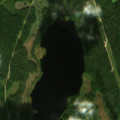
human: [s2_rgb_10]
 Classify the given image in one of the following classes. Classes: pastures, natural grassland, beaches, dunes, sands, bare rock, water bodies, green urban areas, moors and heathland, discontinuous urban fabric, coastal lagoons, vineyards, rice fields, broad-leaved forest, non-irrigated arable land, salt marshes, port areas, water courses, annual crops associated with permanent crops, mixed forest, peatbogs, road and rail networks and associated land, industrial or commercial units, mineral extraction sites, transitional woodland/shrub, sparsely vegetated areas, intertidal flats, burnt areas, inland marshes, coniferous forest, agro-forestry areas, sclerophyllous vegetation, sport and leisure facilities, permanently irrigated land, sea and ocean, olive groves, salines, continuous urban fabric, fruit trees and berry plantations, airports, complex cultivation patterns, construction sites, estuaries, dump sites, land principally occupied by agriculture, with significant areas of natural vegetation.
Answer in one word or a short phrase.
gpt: coniferous forest, mixed forest, transitional woodland/shrub, water bodies